Question: I'm trying to remove an already existing event listener from an object. I've tried several methods (using jQuery '.off()', '.unbind(),' standard 'removeEventsListeners()'), but as stated in the docs they can only remove previously added ones?
Using the Chrome debugger, I can see and remove the specified event listener,

Also, when trying to list the event listeners via 'jQuery _data()' function, it won't list the event. Have been searching for an answer for a couple of hours now.
Can anyone help? Any workaround?
: .
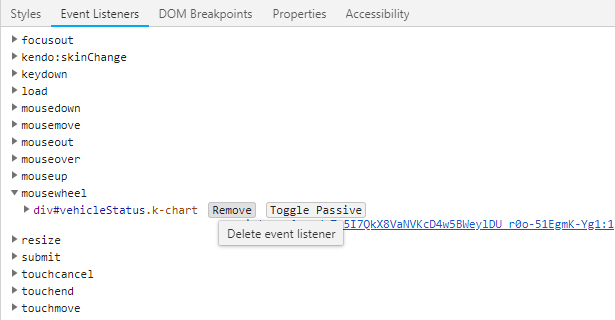
Answer: If the event handler was added with 'addEventListener', you cannot remove it unless you have a reference to the handler function that was added. I assume that must be the case, because if it were hooked up with jQuery's <URL> would work, and you've said it didn't work.
One way to work around that is to the element with a clone. When you clone an element using the DOM's <URL> to remove the original:
'''
var newElement = element.cloneNode(true); // true = deep
element.parentNode.insertBefore(newElement, element);
element.parentNode.removeChild(element);
'''
Of course, this is indeed a workaround. The proper thing would be not to set up the handler in the first place, or keep a reference to it if you need to be able to remove it later.
---
In a comment you've said you can't do that, and asked:
> Is there a way to add a new event listener that blocks the already existing one?
Only if you can get there , otherwise no, you can't.
You can't add a new handler that blocks an existing one (not in a standard way cross-browser), but if you can add yours before the other one is added, you can prevent it being called by using <URL>:
'''
// Your handler
document.getElementById("target").addEventListener("click", function(e) {
console.log("Your handler");
e.stopImmediatePropagation();
e.stopPropagation();
});
// The one that you're trying to prevent
document.getElementById("target").addEventListener("click", function(e) {
console.log("Handler you're trying to prevent");
});
'''
'''
<div id="target">Click me</div>
'''
So for instance, if the other handler is added in the 'window' 'load' event, or a jQuery 'ready' handler, you may be able to get yours in first by putting your code in a 'script' tag immediately after the element in question.